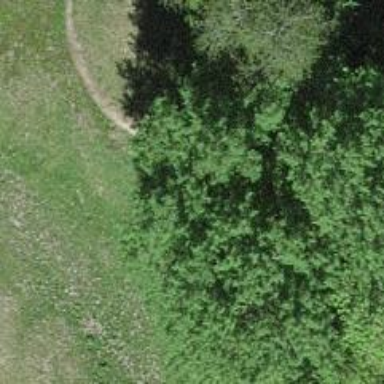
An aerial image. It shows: Path.